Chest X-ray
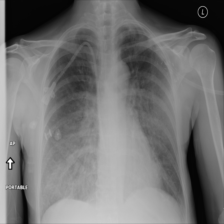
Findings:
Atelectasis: negative
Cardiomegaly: negative
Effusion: negative
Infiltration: negative
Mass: negative
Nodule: negative
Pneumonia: negative
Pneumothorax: negative
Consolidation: negative
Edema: negative
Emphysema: negative
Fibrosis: negative
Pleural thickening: negative
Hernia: negative